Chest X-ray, AP view. Patient: 22 years old, sex M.
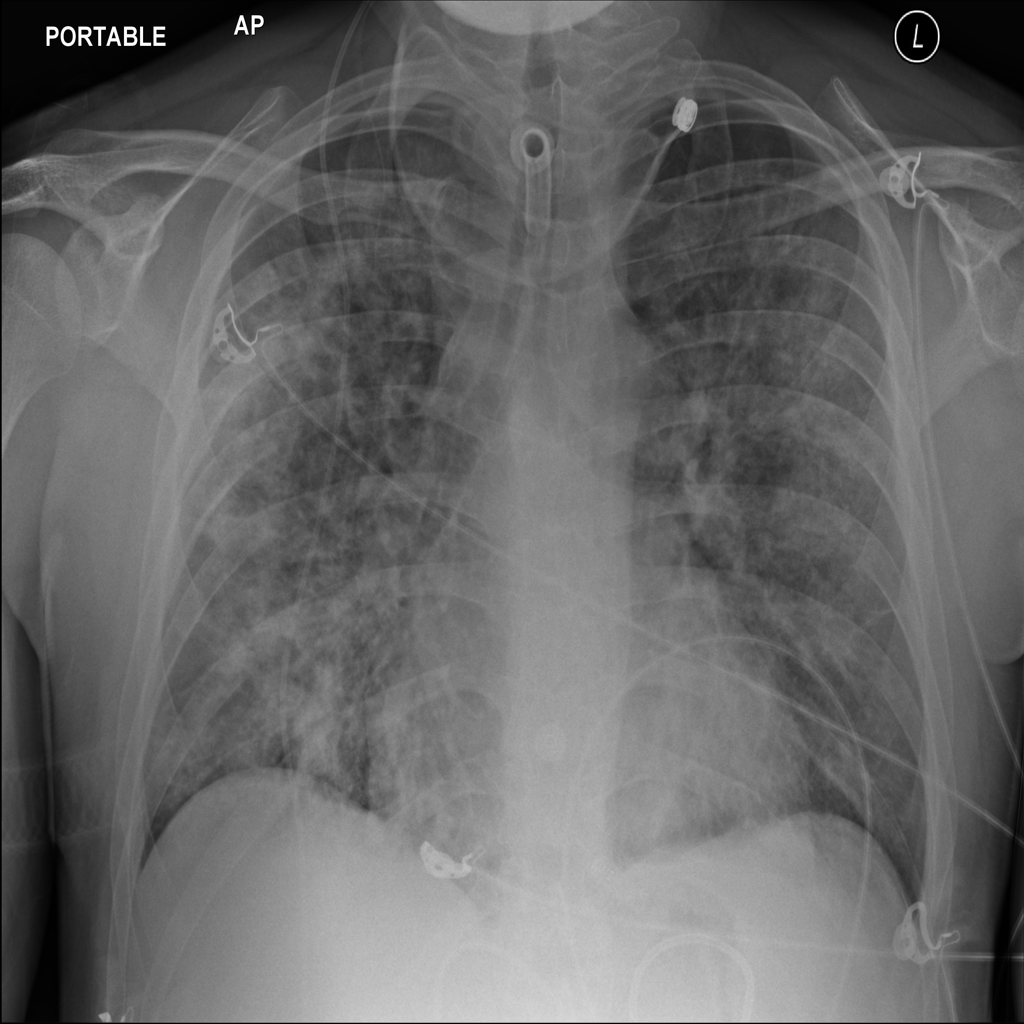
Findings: Edema, Infiltration